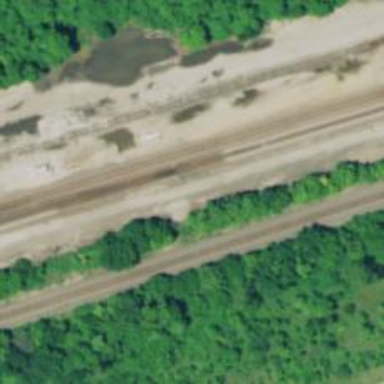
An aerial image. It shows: Railway junction.